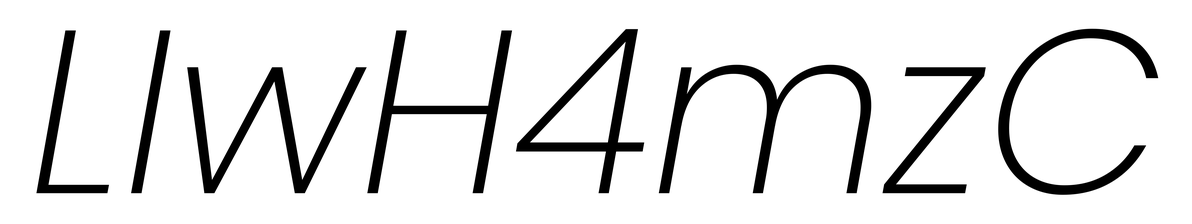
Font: Poppins-ExtraLightItalic